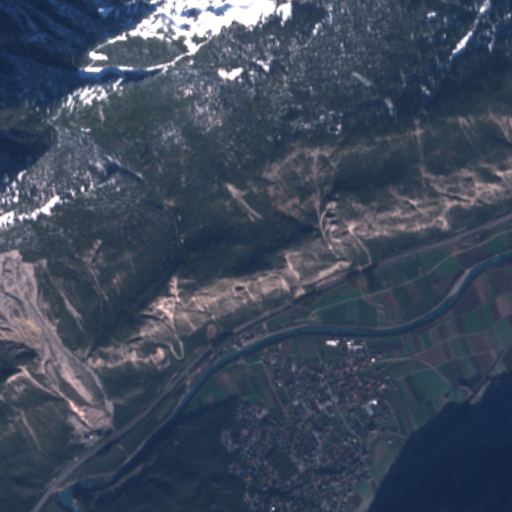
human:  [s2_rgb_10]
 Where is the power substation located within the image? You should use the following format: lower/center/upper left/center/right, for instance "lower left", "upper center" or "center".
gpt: The power substation is located in the lower center of the image.
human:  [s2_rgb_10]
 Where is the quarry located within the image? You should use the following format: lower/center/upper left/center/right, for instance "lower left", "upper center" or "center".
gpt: The quarry is located in the lower left of the image.
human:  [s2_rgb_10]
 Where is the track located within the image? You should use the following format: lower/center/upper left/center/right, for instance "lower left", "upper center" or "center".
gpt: There is no track in the image.